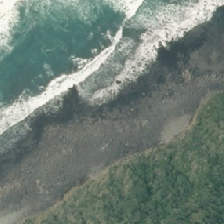
Land cover: manuka_kanuka